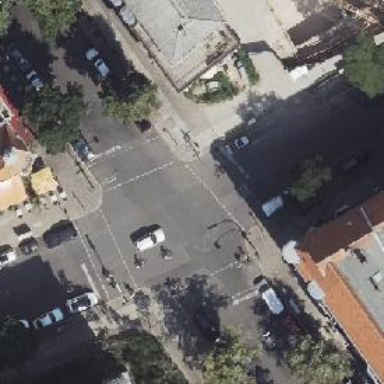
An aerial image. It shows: Asphalt footway with marked crossing equipped with traffic signals.